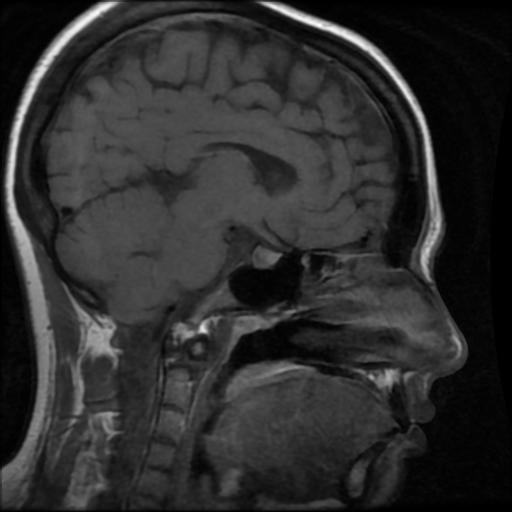
Label: pituitary